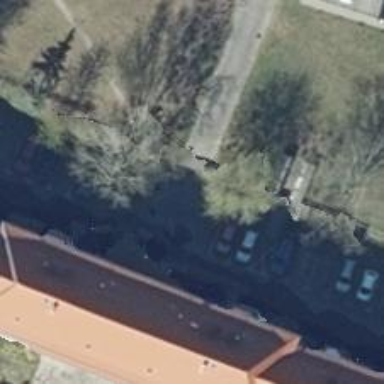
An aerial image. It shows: Living street.